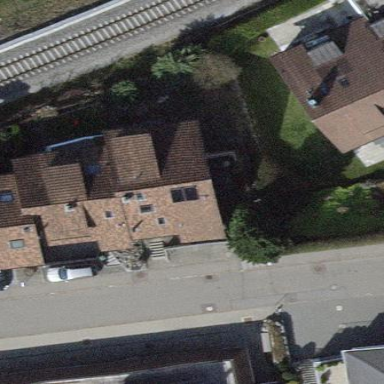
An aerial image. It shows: Terrace-style building with gabled roof.